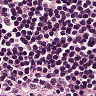
Metastatic tissue present: no